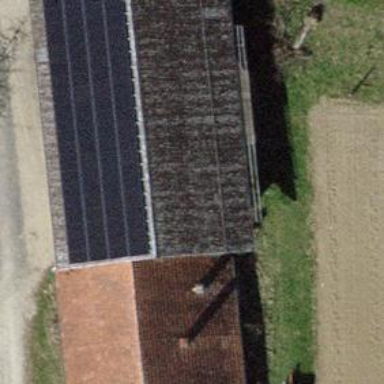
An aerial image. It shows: Gabled roof on farm auxiliary building.